Question: I have an icon that's hovering over a button. The icon is black an white and I would like to "Cut" black regions out programmatically.

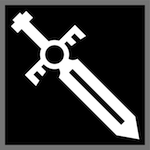
Answer: You can use Core Image Filters - in particular, the filter <URL>
For detailed instructions on using CIFilters here is <URL>
Edit: this filter takes black pixels and makes them completely transparent, and replaces pixels white with opaque, gray with partially transparent, etc.
'''
-(void)setImage:(UIImage *)image_
{
UIImage *entryImage = image_;
CIContext *context = [CIContext contextWithOptions:nil];
CIImage *image = [CIImage imageWithCGImage:[entryImage CGImage]];
CIFilter *filter = [CIFilter filterWithName:@"CIMaskToAlpha"];
[filter setDefaults];
[filter setValue:image forKey:kCIInputImageKey];
// CIImage *result = [filter valueForKey:kCIOutputImageKey];
CIImage *result = [filter outputImage];
CGImageRef cgImage = [context createCGImage:result fromRect:[result extent]];
UIImage *newImage = [UIImage imageWithCGImage:cgImage scale:[entryImage scale] orientation:UIImageOrientationUp];
CGImageRelease(cgImage);
[super setImage:newImage];
}
'''